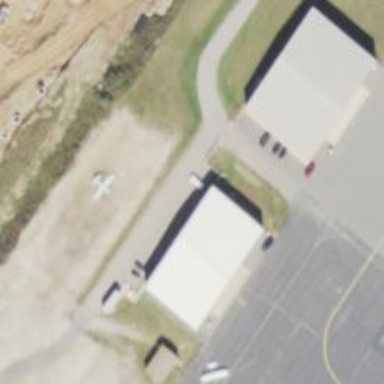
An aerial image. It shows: Hangar at the airport.